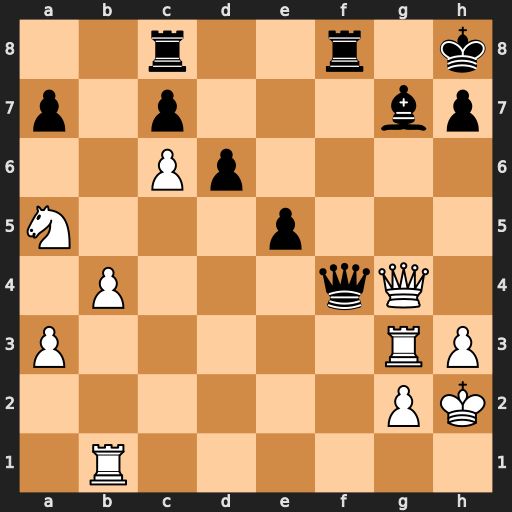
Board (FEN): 2r2r1k/p1p3bp/2Pp4/N3p3/1P3qQ1/P5RP/6PK/1R6
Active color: w
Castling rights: -
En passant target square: -
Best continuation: Qxg7#